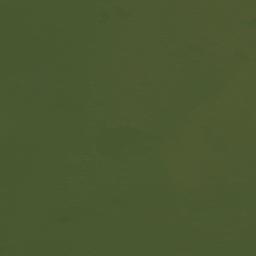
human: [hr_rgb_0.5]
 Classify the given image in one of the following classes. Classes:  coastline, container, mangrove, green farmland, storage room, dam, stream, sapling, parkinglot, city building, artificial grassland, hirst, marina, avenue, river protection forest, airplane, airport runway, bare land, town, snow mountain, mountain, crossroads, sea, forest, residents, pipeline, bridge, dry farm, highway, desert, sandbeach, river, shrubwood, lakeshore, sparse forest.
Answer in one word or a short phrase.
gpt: sea